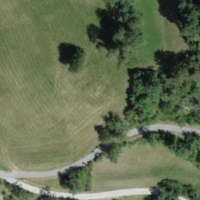
EUNIS habitat code: 24
Species observed at this site:
Campanula glomerata